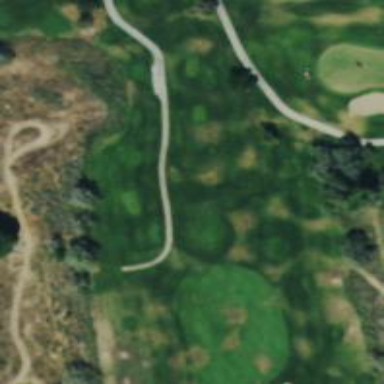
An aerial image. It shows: Golf cartpath that is also road path.